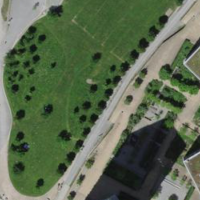
EUNIS habitat code: 53
Species observed at this site:
Echium vulgare
Plantago major
Campanula glomerata
Silene nutans
Cotinus coggygria
Trifolium repens
Salvia pratensis